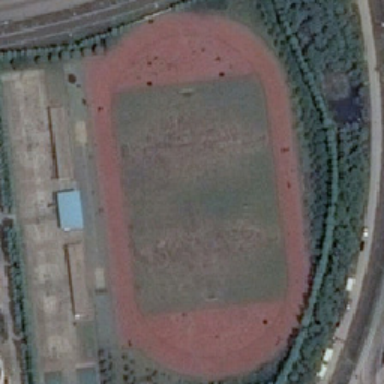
Mainly for colors red and green playgrounds .